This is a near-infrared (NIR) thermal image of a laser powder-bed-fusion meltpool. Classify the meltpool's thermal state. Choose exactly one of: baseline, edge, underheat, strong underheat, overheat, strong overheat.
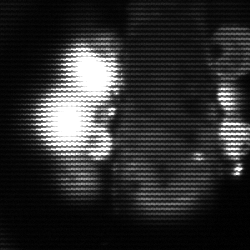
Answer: strong underheat